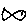
Label: fish